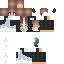
A female human skin with medium skin, wearing brown long hair dressed in a blue hoodie and brown pants, featuring a closed mouth.